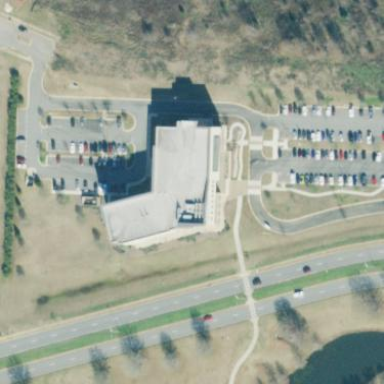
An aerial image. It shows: College building.